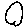
Label: circle